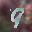
Label: 9